Aerial crown-view tile of a tropical tree (Barro Colorado Island, Panama), acquired 20250317:
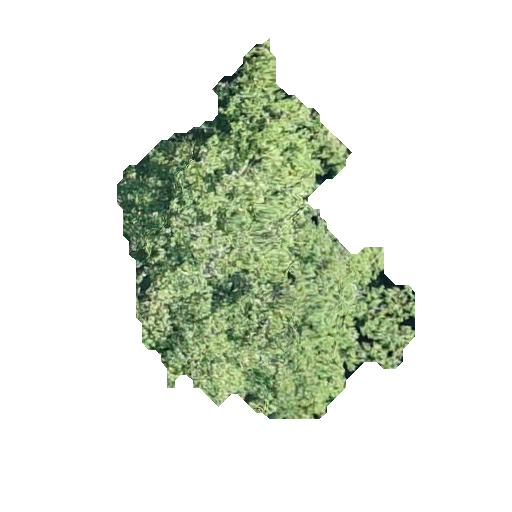
Species: Hieronyma alchorneoides
GBIF accepted scientific name: Hieronyma alchorneoides
Crown area: 97.508 m²